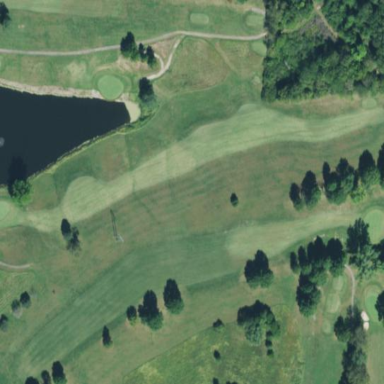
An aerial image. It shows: Grassy area designated as golf fairway.